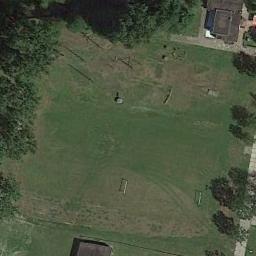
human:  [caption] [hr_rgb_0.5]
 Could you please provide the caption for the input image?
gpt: This meadow with sparse grasses is surrounded by some trees .

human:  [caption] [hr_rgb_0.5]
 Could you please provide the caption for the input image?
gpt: Many trees are on the meadow .

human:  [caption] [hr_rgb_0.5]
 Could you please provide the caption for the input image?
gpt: The entire image is dominated by grass .

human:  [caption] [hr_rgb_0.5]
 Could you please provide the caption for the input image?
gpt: There is a road and some trees next to the meadow .

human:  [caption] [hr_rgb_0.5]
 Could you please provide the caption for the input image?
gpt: There are many green trees and some buildings around the meadow .